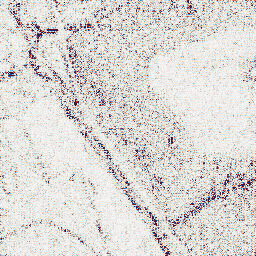
Category: wavelet
Decomposition family: wavelet_biorthogonal
Decomposition parameters: wavelet: bior5.5
level: 1
Upsampling method: fft_zeropad
Upsampling parameters: scale: 2
Upsampling scale: 2